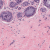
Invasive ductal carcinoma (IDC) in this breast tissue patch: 0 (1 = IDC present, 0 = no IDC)